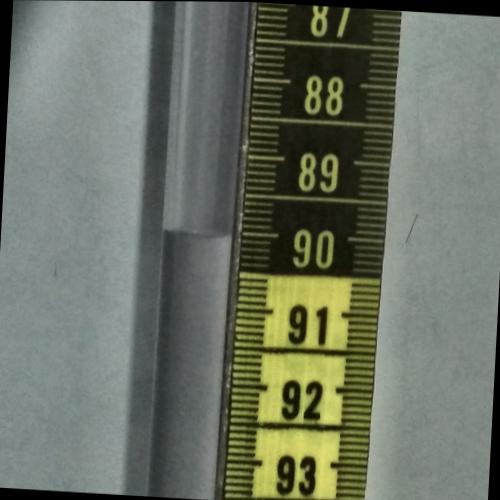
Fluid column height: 90.0 cm